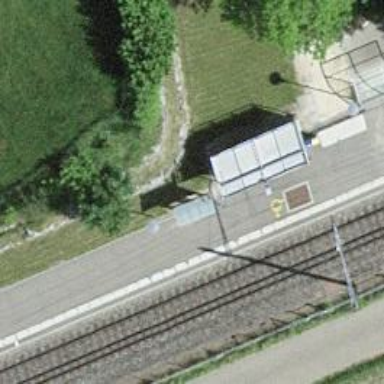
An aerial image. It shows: Halt on the railway.